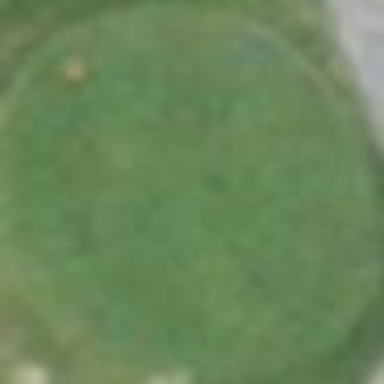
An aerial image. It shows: Grass area designated as golf tee.